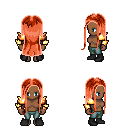
a pixel art fantasy rpg character, female body template, human, dark skin, gold arm armor, teal pants, red extra-long hairstyle, black shoes, four views (front, back, left, right), 2x2 character sprite sheet, small pixel art, hard edges, no anti-aliasing